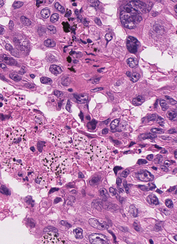
Tumor epithelial tissue: yes
Tumor-associated stroma tissue: yes
Normal tissue: no